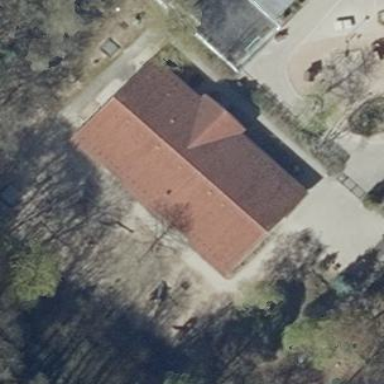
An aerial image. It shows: Kindergarten.